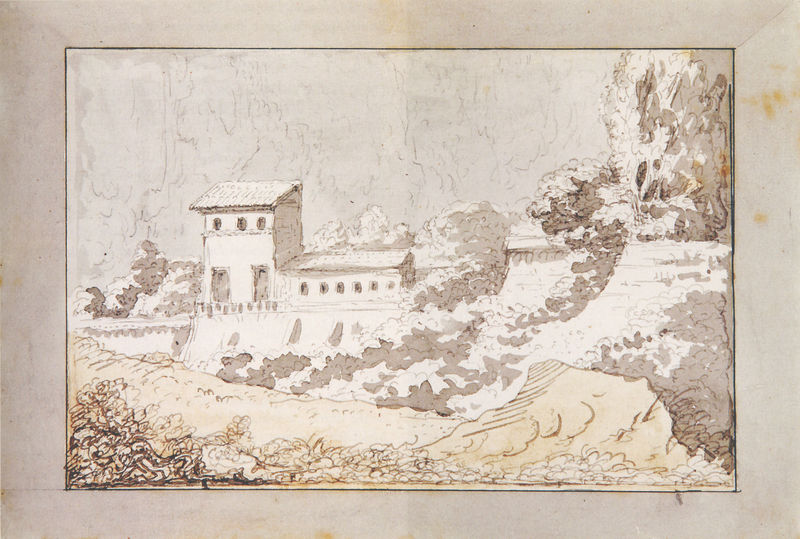
Titel: Italienische Landschaft
Künstler: Johann Wolfgang Goethe
Standort: Frankfurt am Main
Institution: Freies Deutsches Hochstift, Frankfurter Goethe-Museum
Schlagwörter: baum, feder, felsen, himmel, schatten, wasser, weiß, wolken, aquarell, bäume, fluss, landschaft, braun, fenster, grau, hell, licht, pastell, schwarz, skizze, tür, zeichnung, dach, gebäude, haus, weg, wiese, alt, architektur, rahmen, stein, feld, natur, busch, büsche, hütte, sonne, sträucher, blatt, tal, wald, garten, sommer, papier, italien, studie, abhang, fels, hang, mauer, grafik, linien, hof, winter, sepia, wein, striche, kurven, laviert, tusche, burg, kohle, bleistift, tinte, gemäuer, villa, residenz, landhaus, gehöft, winterlandschaft, gelblich, goethe, lavierung, lasur, toskana, dachschräge, weinberg, wall, südländisch, tuschezeichnung, zechnung, aquarelliert, vila, wachturm, rembrand, bpüsche